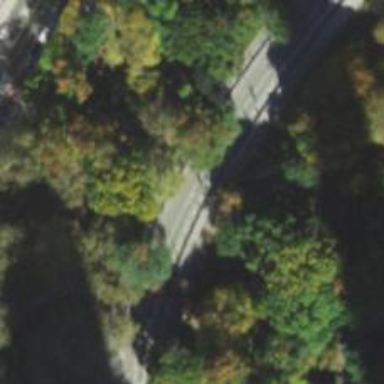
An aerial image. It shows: Service road with asphalt surface and cycle track alongside.